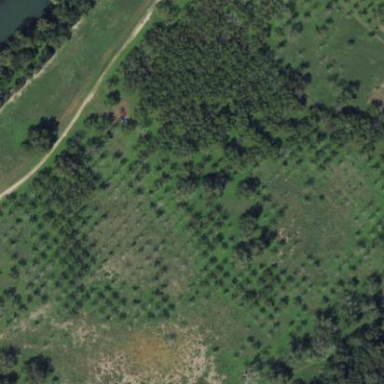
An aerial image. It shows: Orchard.